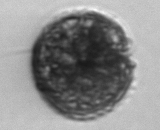
Label: Alexandrium_catenella